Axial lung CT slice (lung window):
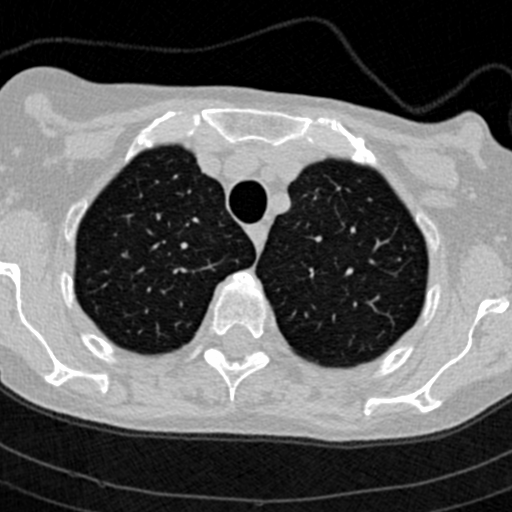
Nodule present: no